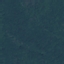
Land use / land cover: Forest